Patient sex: F
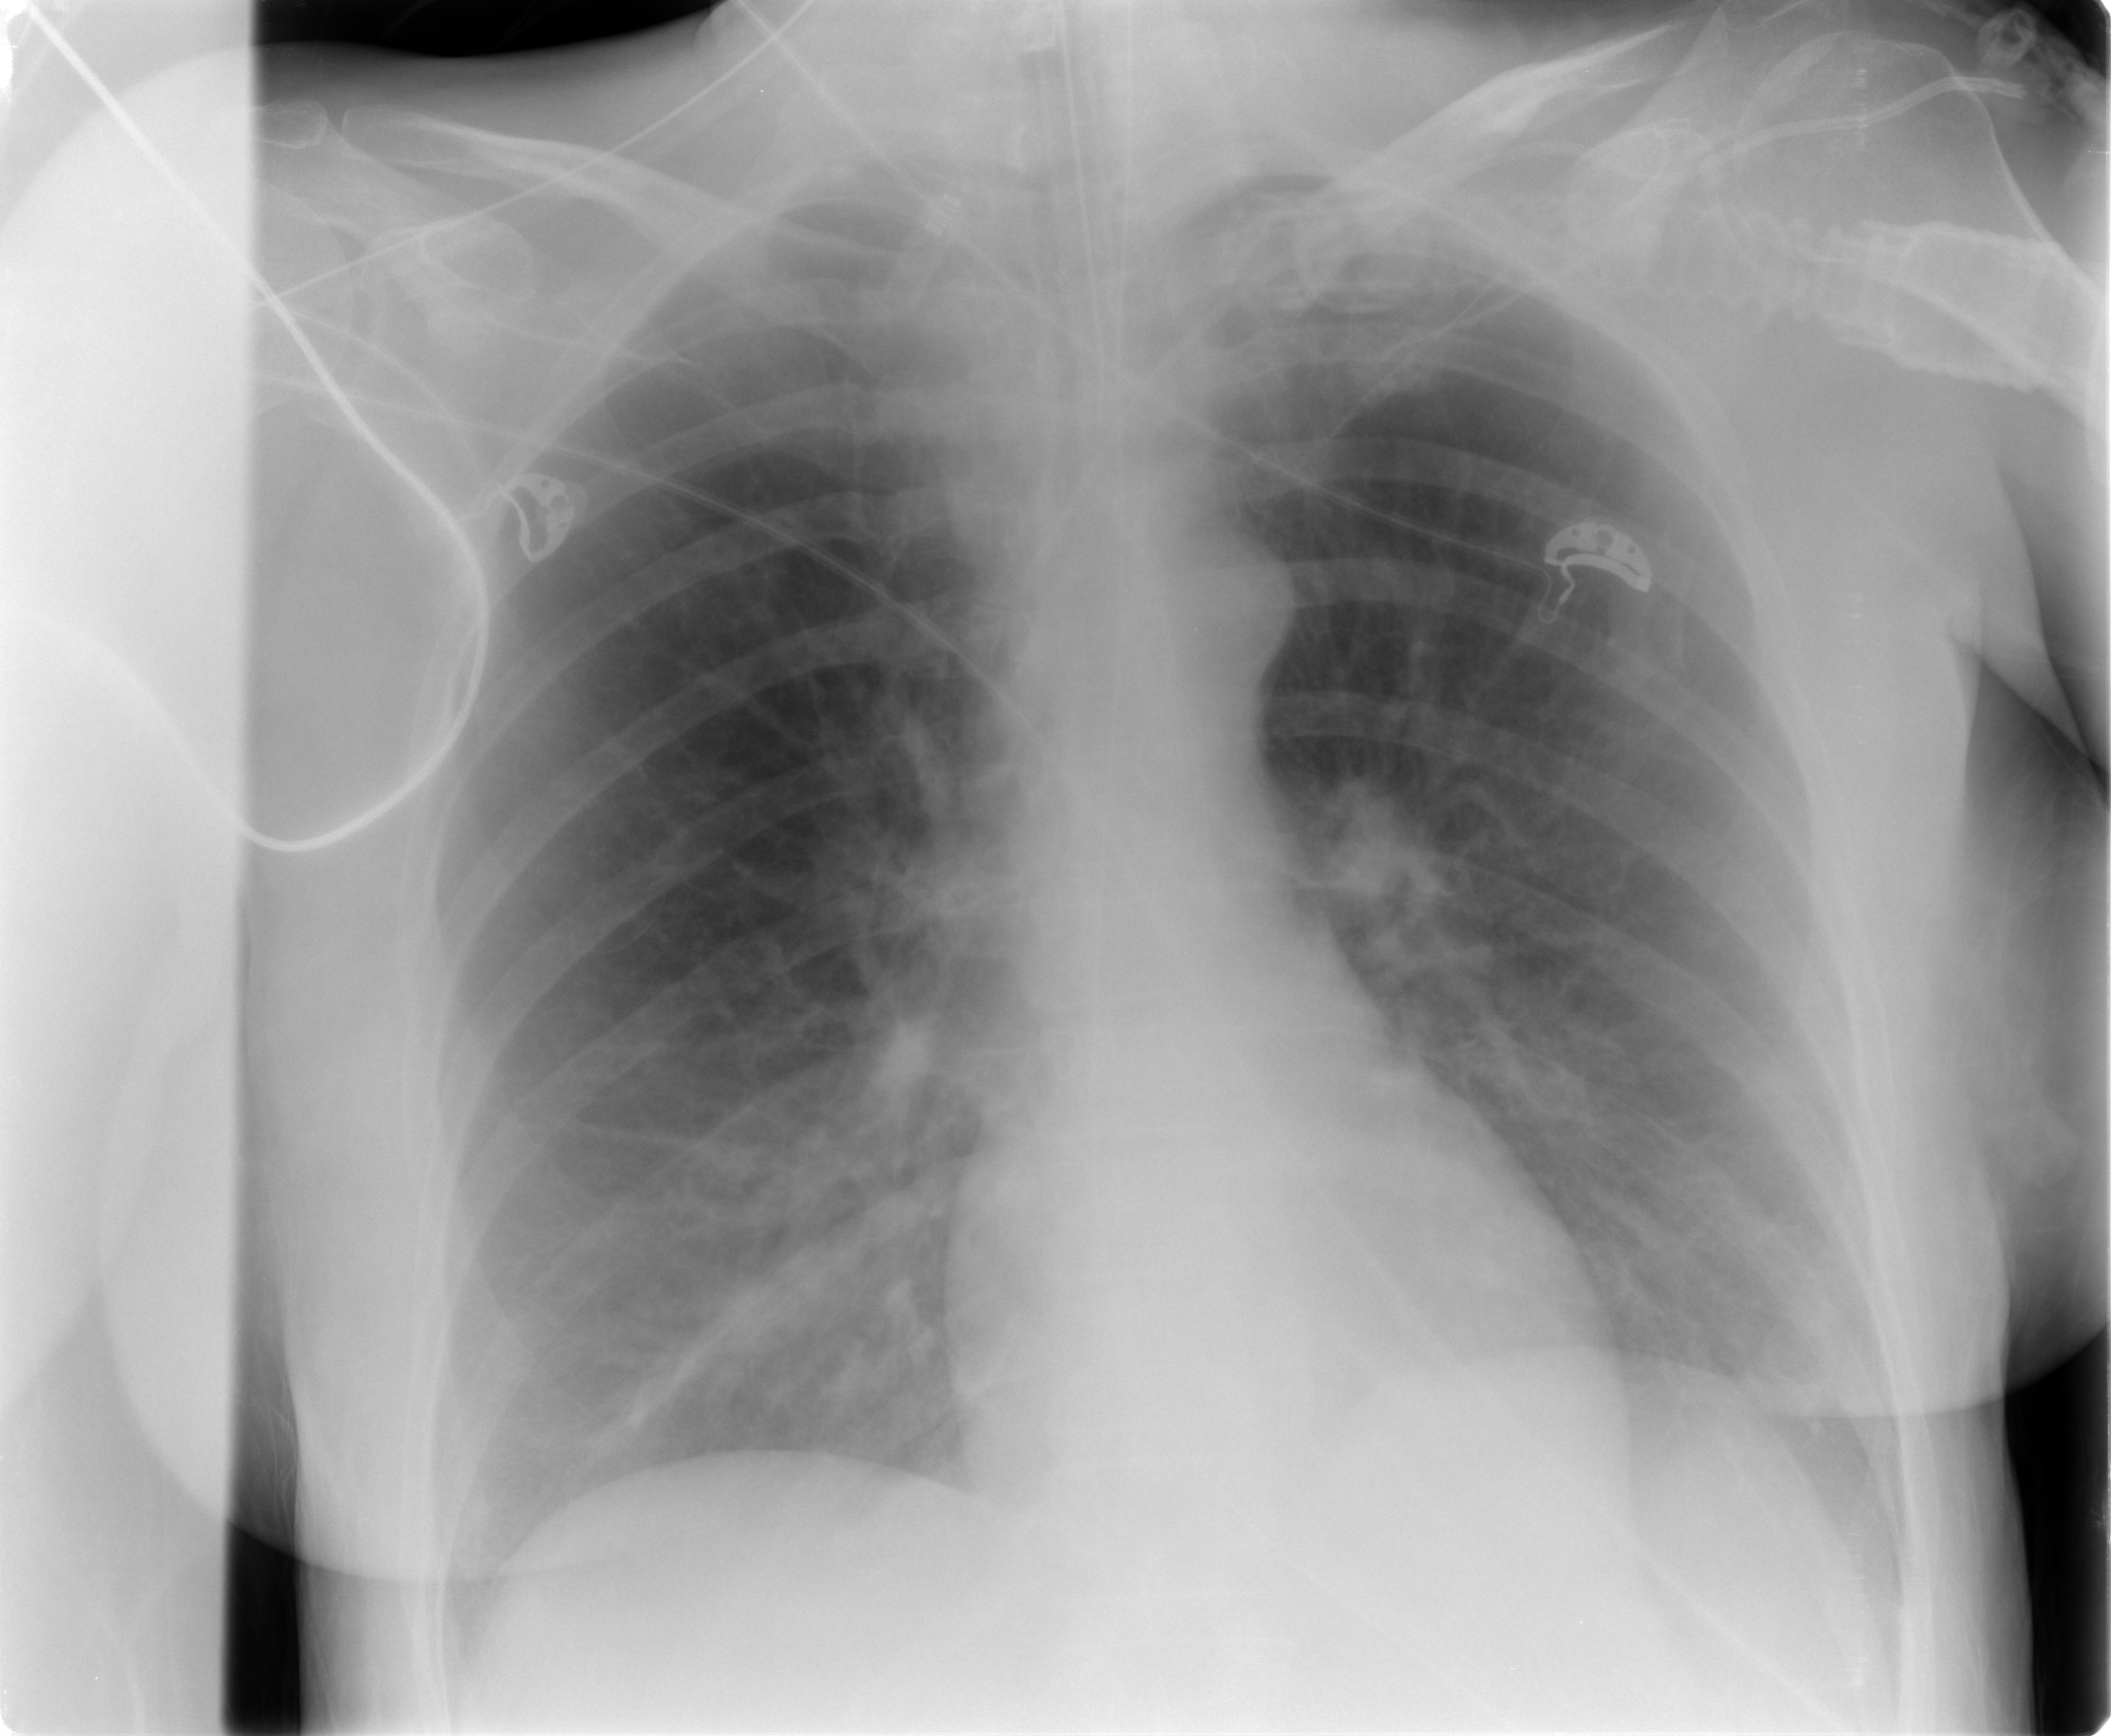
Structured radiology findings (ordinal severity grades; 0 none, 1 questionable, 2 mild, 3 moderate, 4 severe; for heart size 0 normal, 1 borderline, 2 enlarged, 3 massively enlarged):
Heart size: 0
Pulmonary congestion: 0
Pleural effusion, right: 0
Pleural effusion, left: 0
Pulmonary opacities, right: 2
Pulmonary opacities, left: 0
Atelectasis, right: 2
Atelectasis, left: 0